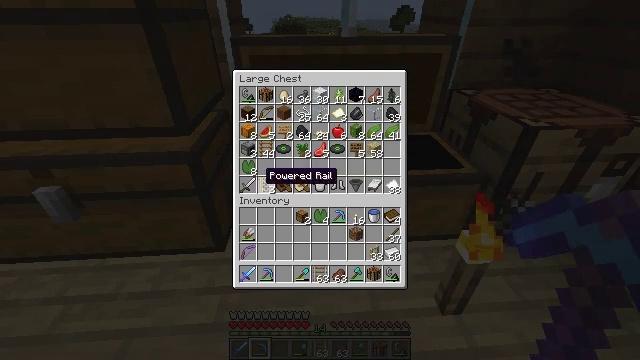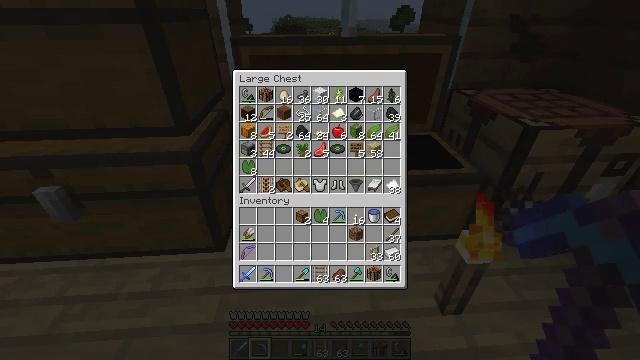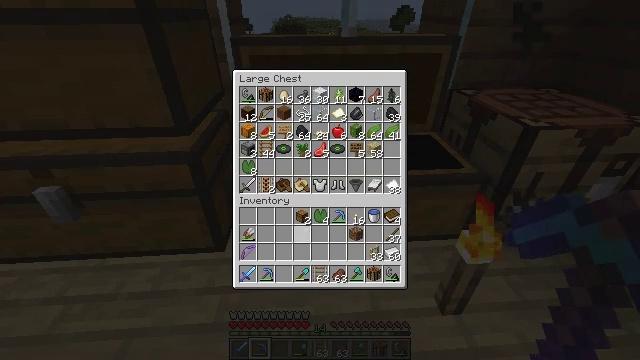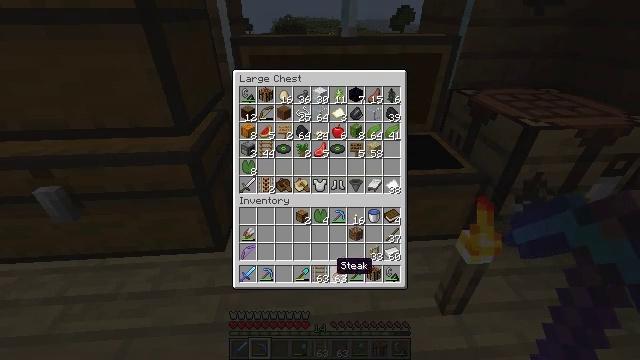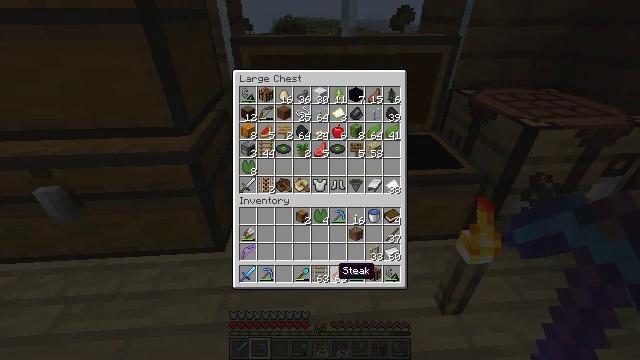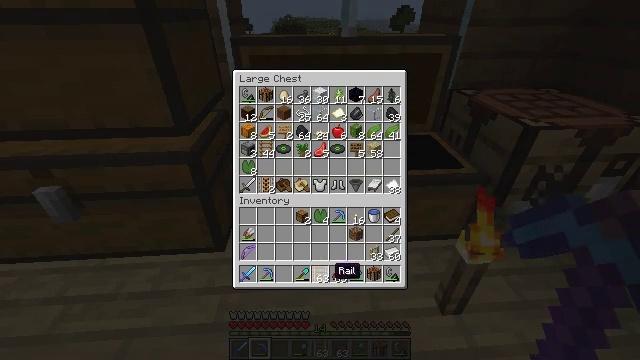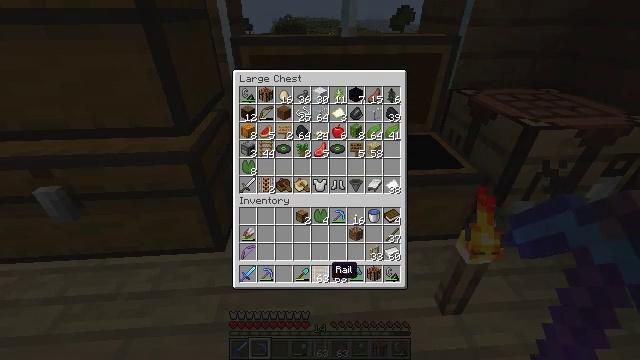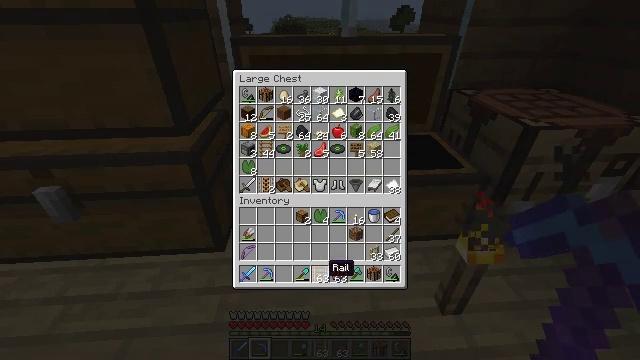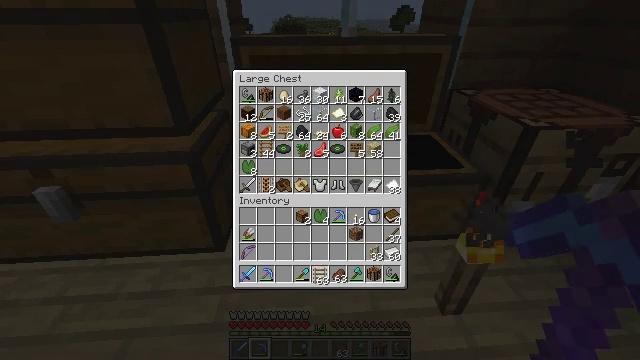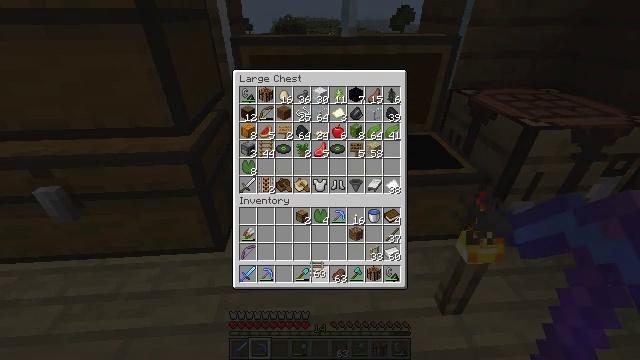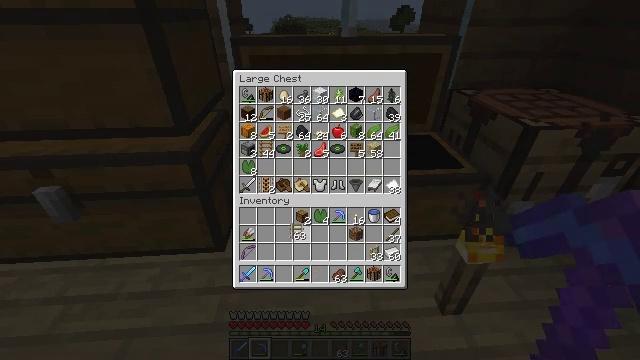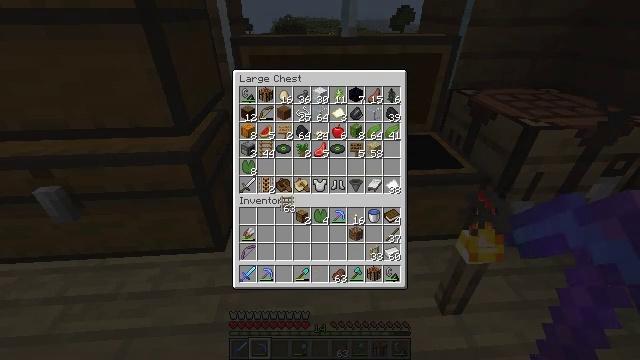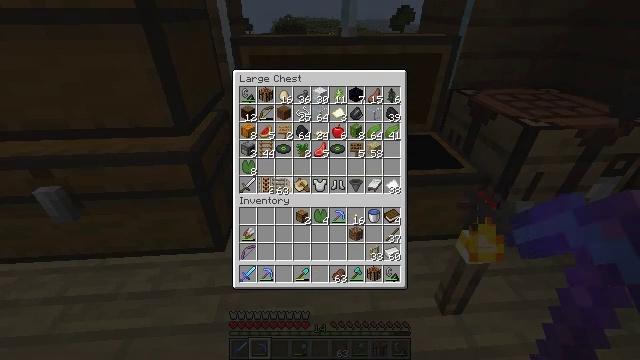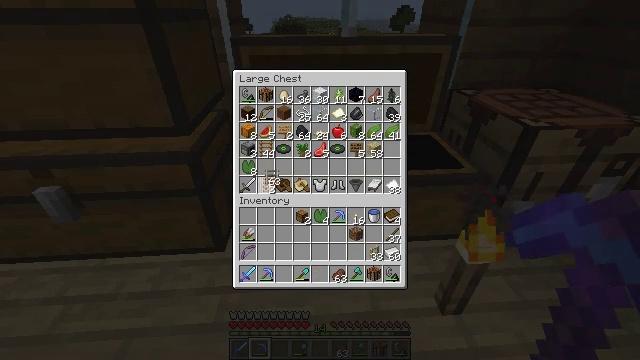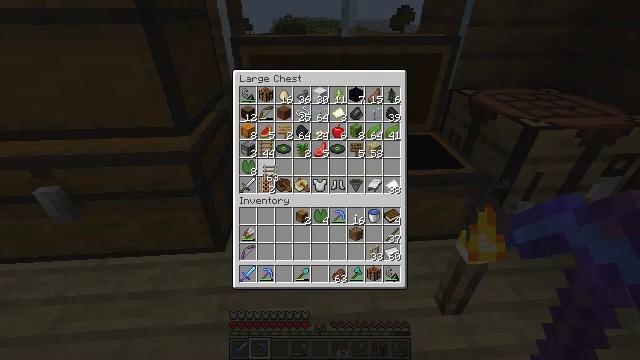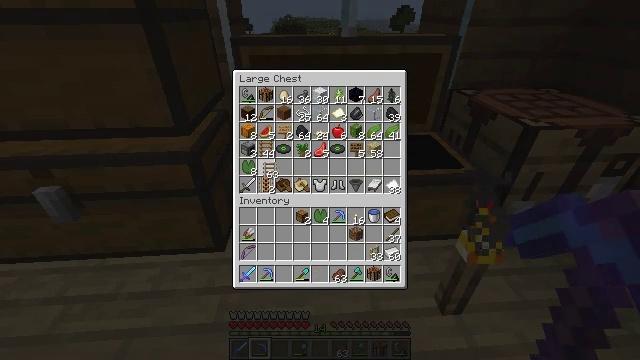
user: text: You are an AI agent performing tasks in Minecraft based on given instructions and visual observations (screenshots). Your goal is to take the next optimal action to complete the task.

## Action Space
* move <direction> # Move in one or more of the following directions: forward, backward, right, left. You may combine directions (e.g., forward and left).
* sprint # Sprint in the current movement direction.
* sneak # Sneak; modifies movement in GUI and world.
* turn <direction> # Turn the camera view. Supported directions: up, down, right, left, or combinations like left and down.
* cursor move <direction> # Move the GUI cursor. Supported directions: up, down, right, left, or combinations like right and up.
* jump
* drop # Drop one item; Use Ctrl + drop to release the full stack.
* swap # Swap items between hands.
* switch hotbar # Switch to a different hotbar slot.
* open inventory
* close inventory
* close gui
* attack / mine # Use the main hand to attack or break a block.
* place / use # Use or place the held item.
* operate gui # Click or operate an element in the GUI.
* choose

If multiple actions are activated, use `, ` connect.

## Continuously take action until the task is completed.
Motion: motion action
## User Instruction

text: Combat the chicken.
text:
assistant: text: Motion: turn right and down
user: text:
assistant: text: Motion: turn right and down
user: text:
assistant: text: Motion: turn right and down
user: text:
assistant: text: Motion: no_op
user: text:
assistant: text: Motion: no_op
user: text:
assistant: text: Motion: no_op
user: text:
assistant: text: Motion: no_op
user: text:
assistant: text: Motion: attack / mine
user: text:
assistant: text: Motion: turn up, attack / mine
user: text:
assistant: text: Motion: turn left and up
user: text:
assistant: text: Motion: turn left and up
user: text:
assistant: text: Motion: turn left and up
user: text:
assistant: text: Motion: turn left and up
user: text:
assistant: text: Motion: no_op
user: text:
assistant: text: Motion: no_op
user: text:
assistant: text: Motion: no_op
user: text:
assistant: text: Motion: no_op
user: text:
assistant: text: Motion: no_op
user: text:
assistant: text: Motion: attack / mine
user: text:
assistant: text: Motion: attack / mine
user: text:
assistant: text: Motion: no_op
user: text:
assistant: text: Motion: no_op
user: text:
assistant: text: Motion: no_op
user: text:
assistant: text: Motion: no_op
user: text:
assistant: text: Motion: turn right and down
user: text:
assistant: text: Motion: turn right and down
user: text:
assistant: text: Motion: turn down
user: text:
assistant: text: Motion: no_op
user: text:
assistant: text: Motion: no_op
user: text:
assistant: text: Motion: no_op